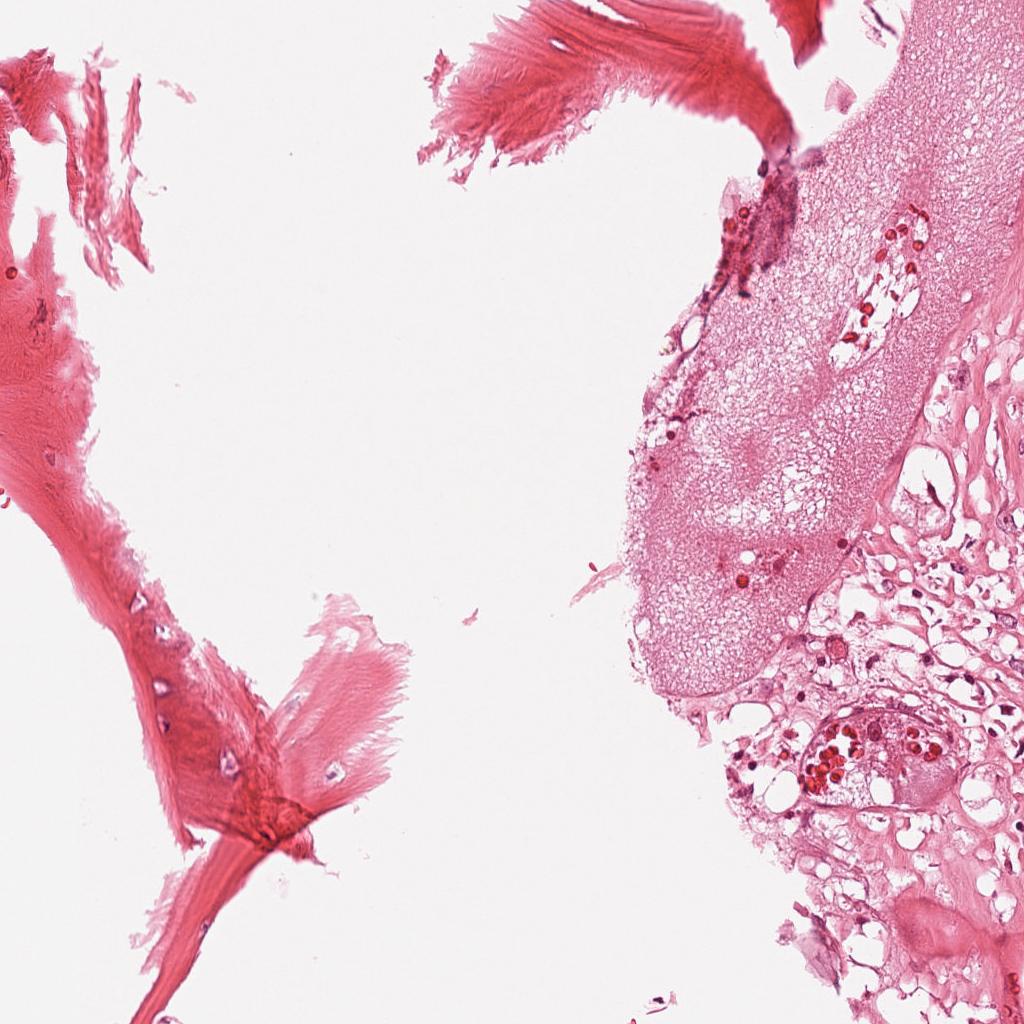
Label: Viable